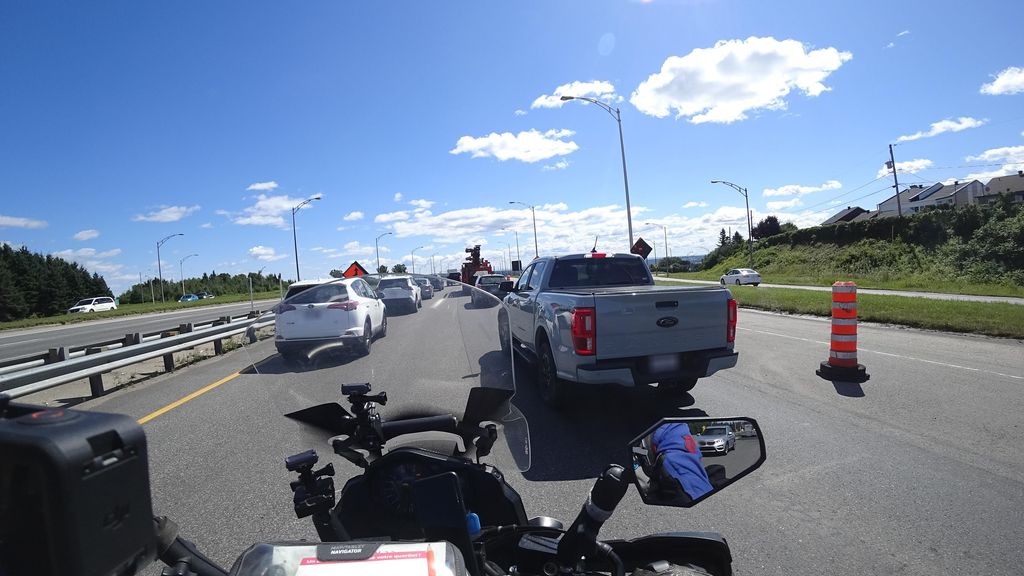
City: quebec_city